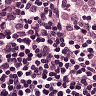
Metastatic tissue present: no